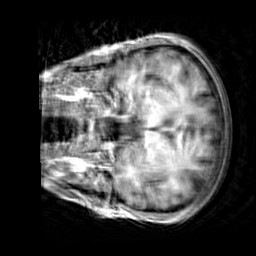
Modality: T1w
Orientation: coronal
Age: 21
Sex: female
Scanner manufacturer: siemens
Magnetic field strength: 3 T
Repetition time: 2.3 s
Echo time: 0.00303 s